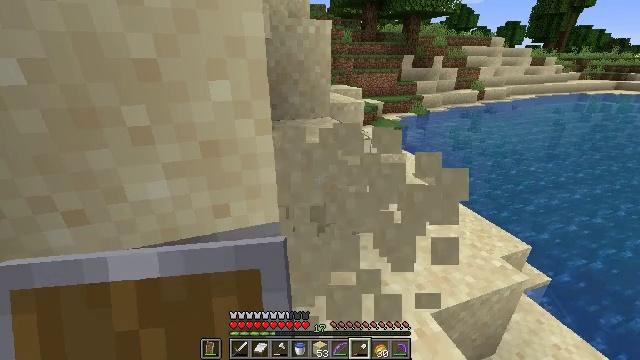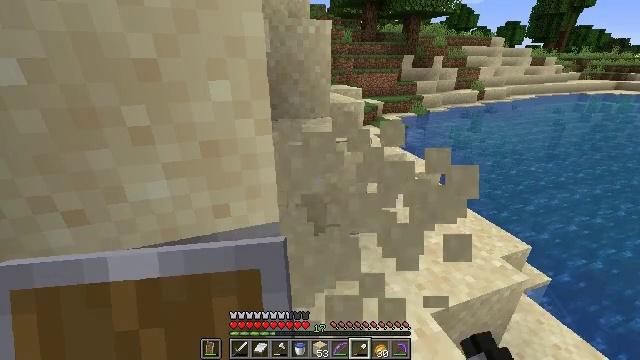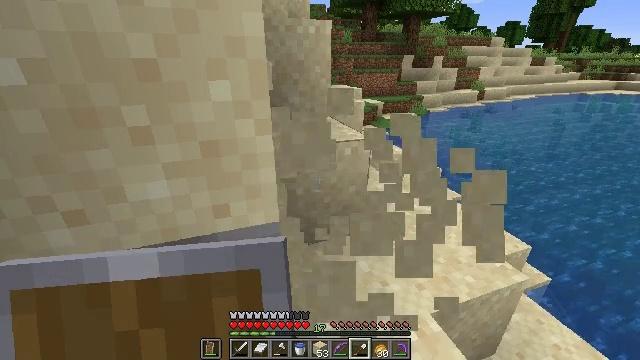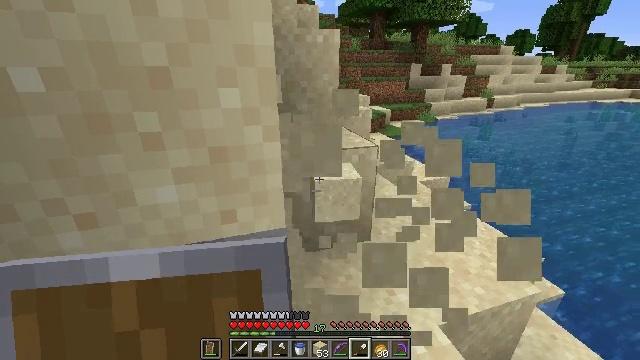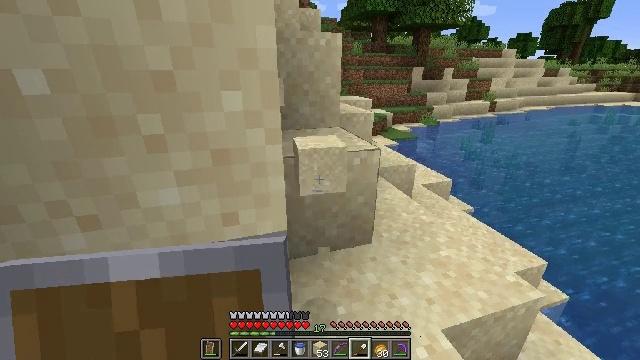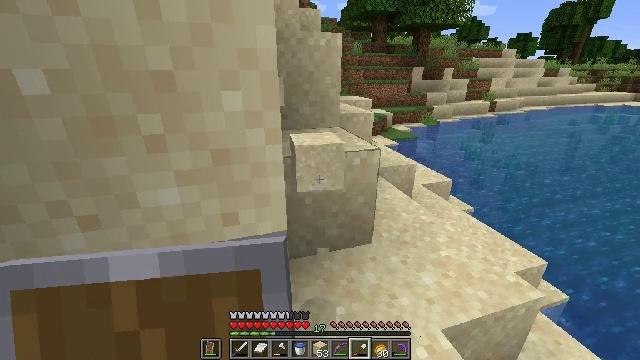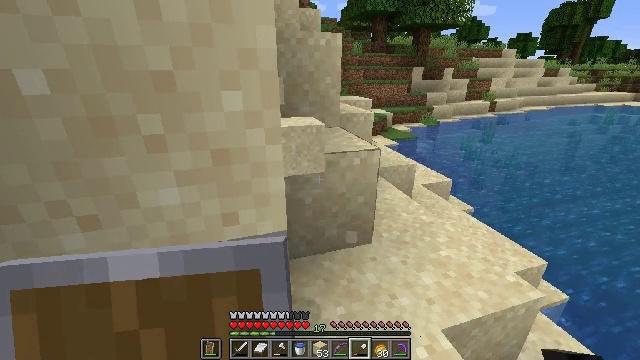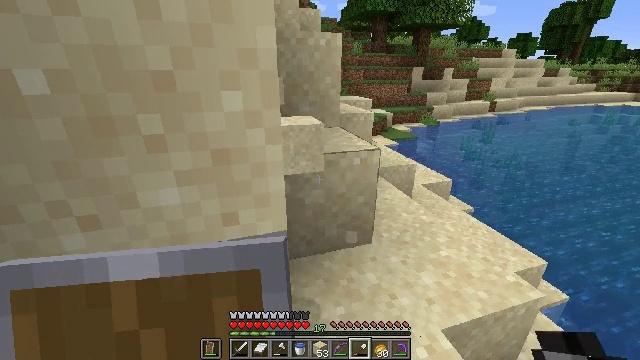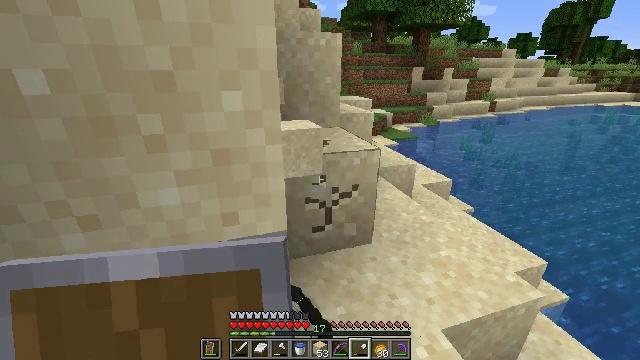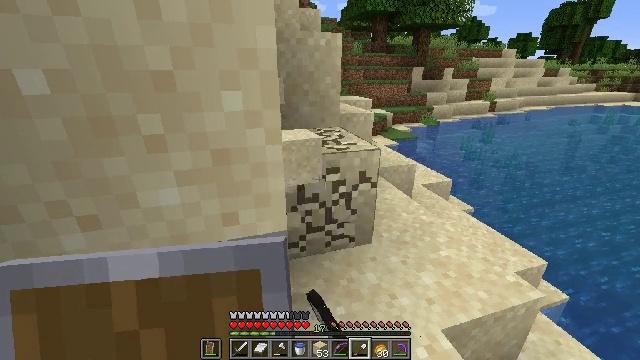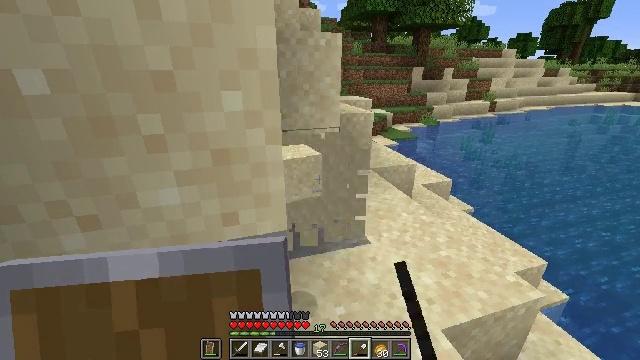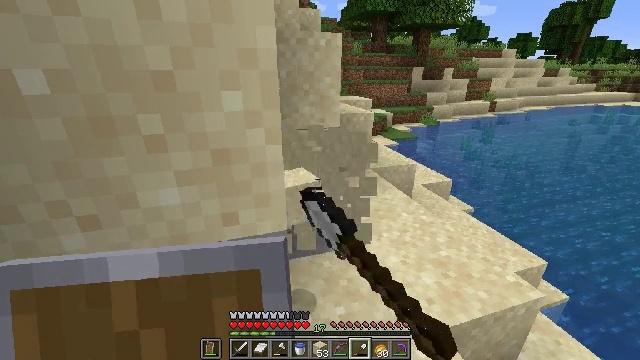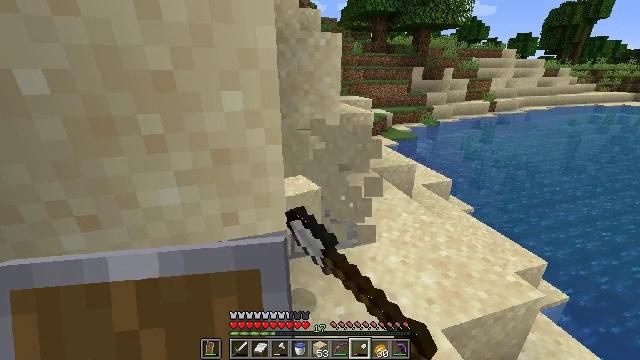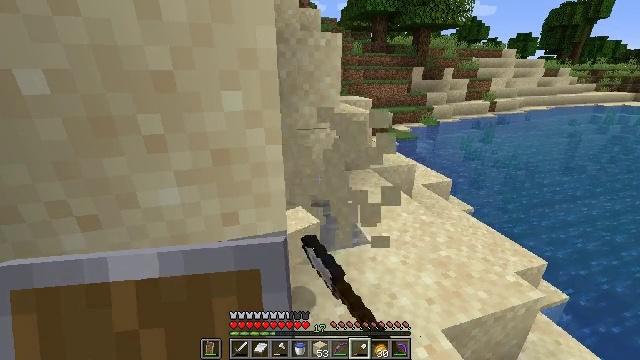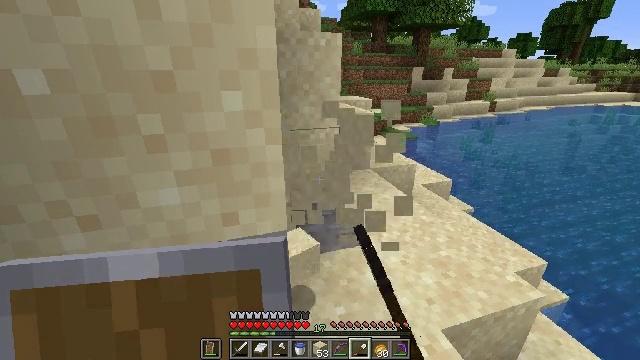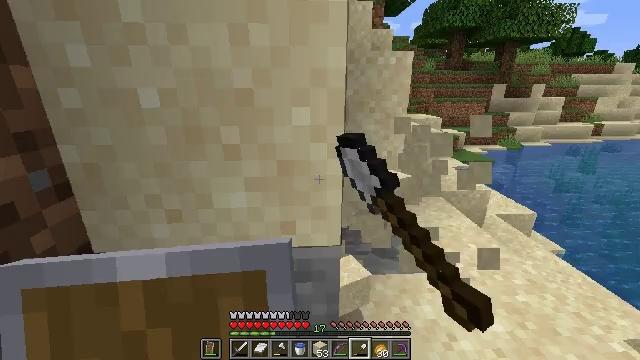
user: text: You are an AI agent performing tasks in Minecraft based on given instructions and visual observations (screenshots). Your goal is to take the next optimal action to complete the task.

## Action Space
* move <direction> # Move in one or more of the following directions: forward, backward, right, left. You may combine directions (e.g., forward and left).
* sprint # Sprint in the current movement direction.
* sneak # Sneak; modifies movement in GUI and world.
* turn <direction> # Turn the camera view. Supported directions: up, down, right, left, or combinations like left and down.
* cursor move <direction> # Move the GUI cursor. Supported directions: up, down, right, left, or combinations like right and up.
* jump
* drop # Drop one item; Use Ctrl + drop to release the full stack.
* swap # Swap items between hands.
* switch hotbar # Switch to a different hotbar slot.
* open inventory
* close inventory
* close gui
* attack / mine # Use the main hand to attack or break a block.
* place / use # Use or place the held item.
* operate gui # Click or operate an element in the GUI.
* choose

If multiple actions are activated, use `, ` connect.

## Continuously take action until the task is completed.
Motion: motion action
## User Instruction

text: Break the sand block.
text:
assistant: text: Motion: attack / mine
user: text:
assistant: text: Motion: no_op
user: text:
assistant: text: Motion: turn left and up
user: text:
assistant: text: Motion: no_op
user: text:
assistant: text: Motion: no_op
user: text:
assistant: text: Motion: attack / mine
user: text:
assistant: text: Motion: attack / mine
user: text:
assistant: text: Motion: attack / mine
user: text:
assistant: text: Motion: attack / mine
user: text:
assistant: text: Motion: attack / mine
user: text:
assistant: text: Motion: attack / mine
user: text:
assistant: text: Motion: attack / mine
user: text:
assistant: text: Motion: attack / mine
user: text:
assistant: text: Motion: attack / mine
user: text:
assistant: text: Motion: turn left and up
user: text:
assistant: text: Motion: turn left and up
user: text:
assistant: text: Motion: no_op
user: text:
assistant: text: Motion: attack / mine
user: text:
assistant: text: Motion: attack / mine
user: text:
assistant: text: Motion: attack / mine
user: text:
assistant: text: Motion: attack / mine
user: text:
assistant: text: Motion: attack / mine
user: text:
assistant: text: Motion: attack / mine
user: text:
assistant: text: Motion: attack / mine
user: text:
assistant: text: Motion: turn right, attack / mine
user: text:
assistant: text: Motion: turn right
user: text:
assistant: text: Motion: turn right
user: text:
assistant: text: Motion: turn right
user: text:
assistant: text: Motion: attack / mine
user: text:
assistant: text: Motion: attack / mine